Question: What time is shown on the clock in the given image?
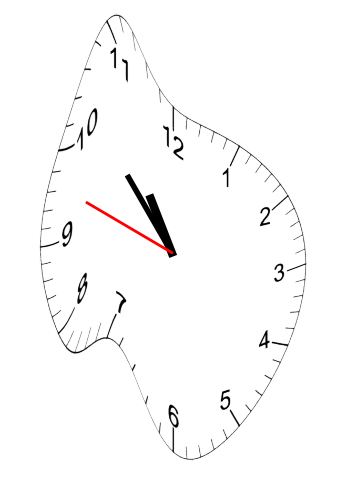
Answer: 10:52:48